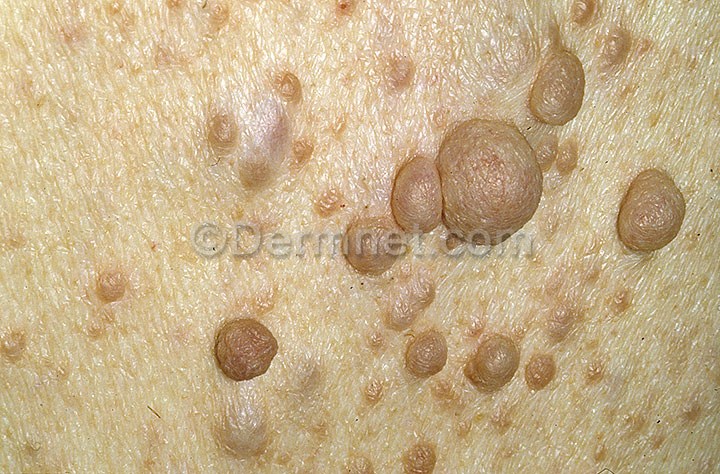
Disease: Systemic Disease